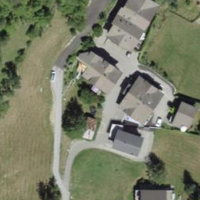
EUNIS habitat code: 55
Species observed at this site:
Phoenicurus ochruros
Pyrrhocorax graculus
Oenanthe oenanthe
Turdus torquatus
Corvus corax
Anthus spinoletta